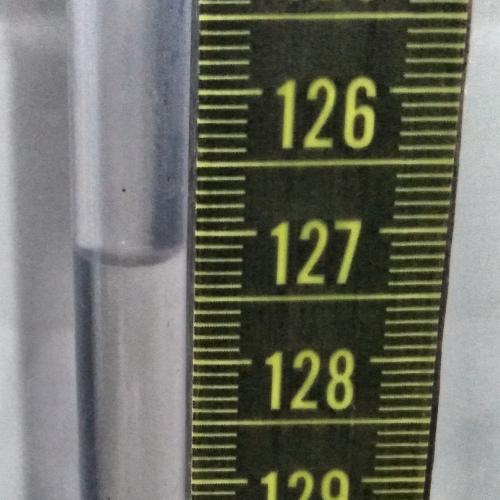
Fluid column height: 127.2 cm